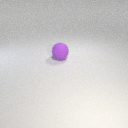
large purple rubber sphere